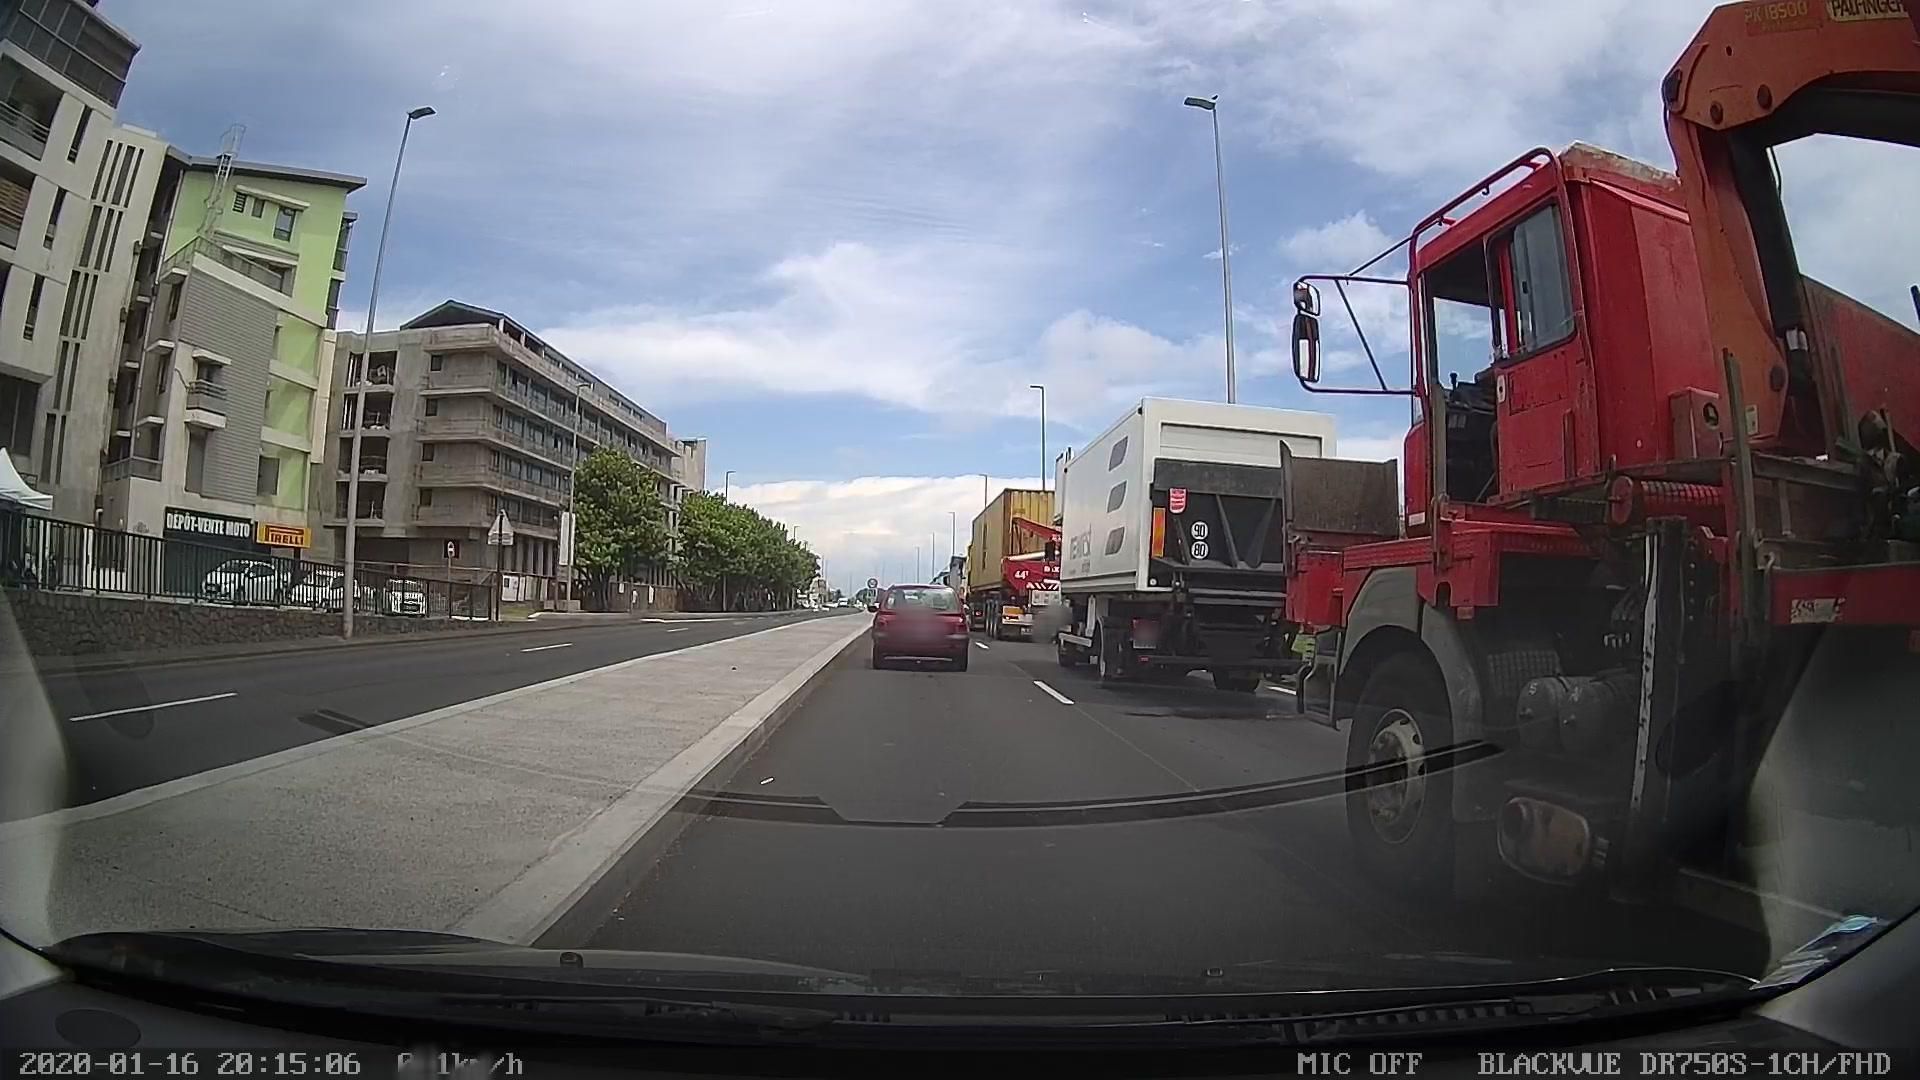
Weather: clear
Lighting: day
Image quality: good
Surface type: driving surface
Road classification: primary
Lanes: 2
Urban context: urban centre
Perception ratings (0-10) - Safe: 0.2, Lively: 4.33, Beautiful: 2.43, Boring: 7.66, Depressing: 7.16, Wealthy: 3.07